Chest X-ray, AP view. Patient: 63 years old, sex M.
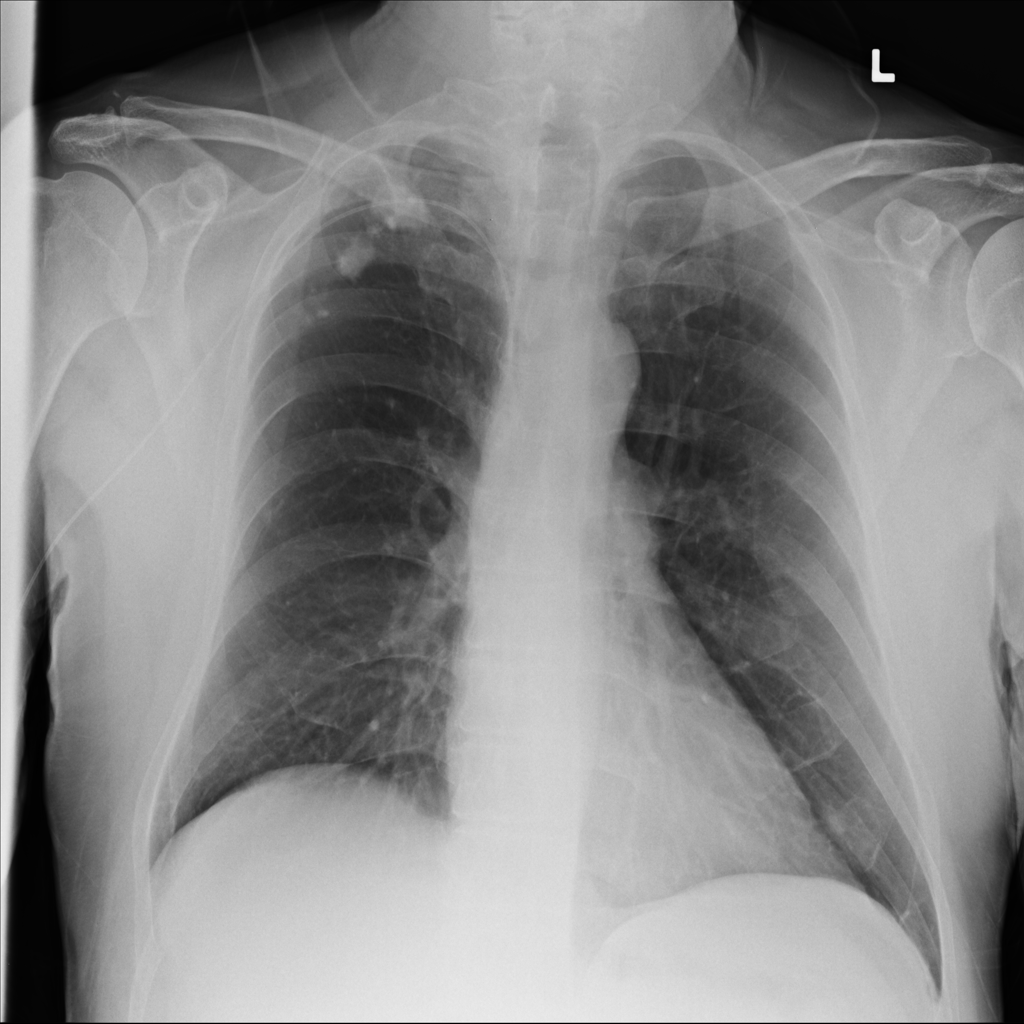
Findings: Nodule